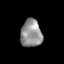
Tissue: skin
Cell type: Epithelial cells
Senescence score: 0.2459
Nuclear area (px): 575
Mean DAPI intensity: 145.892